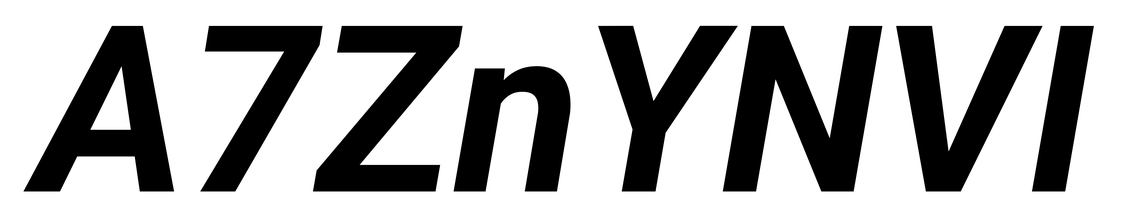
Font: Roboto-Italic_Bold_Italic